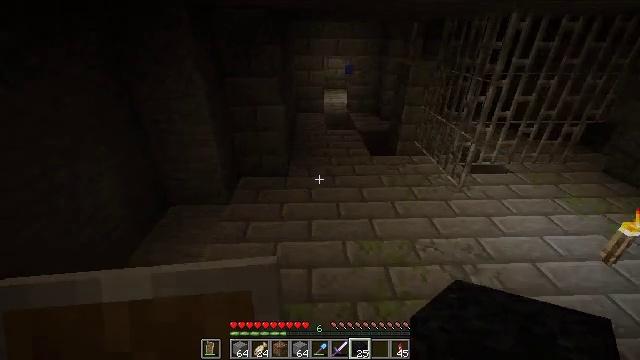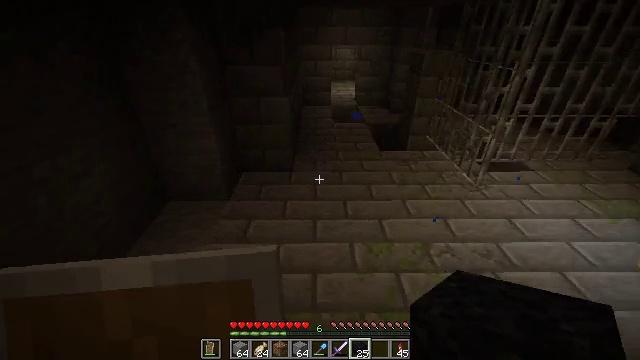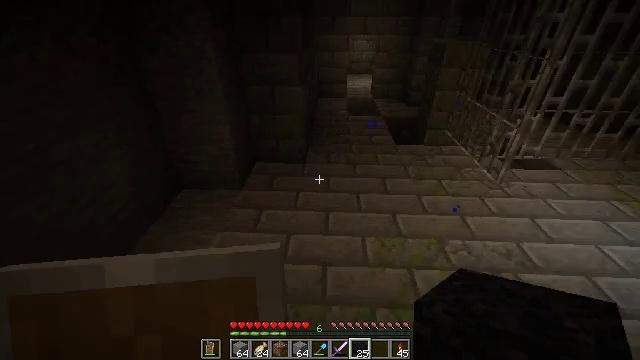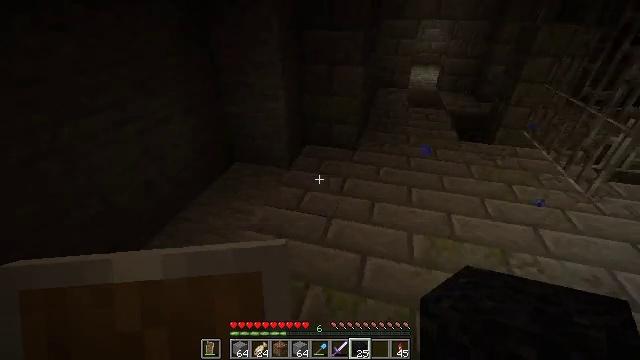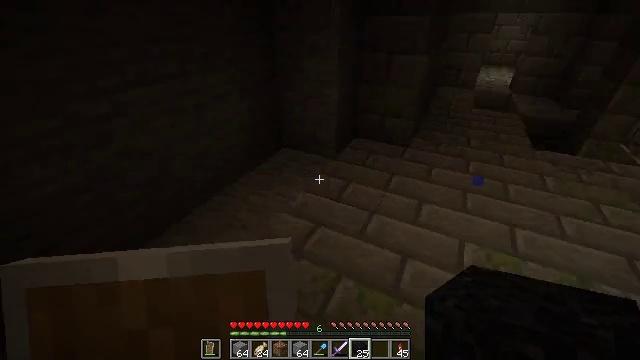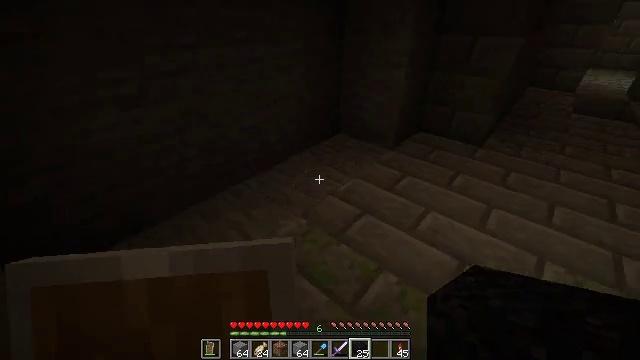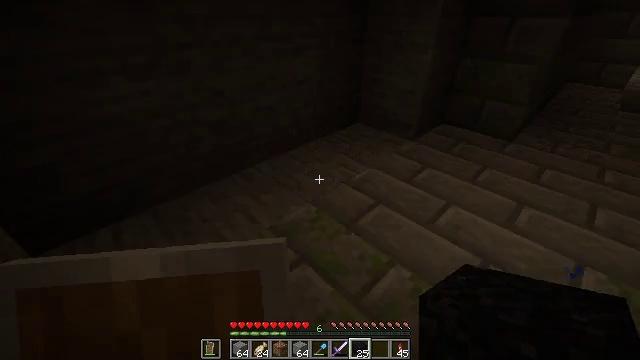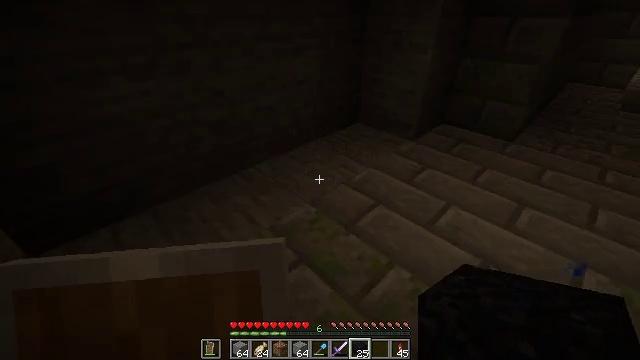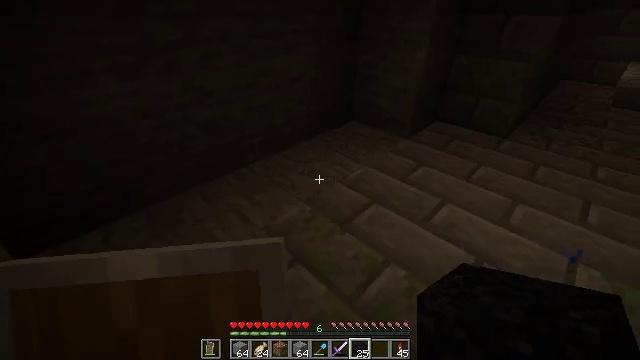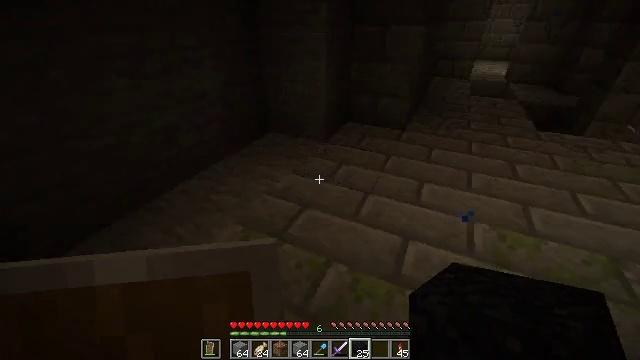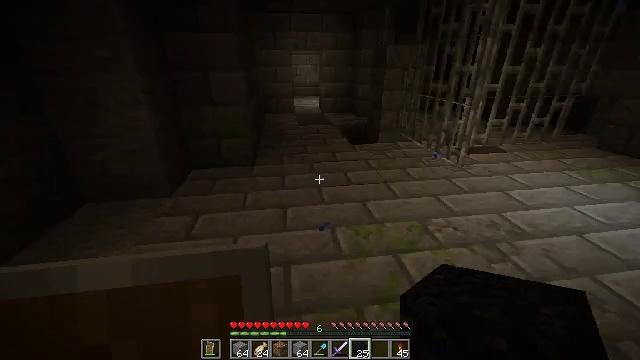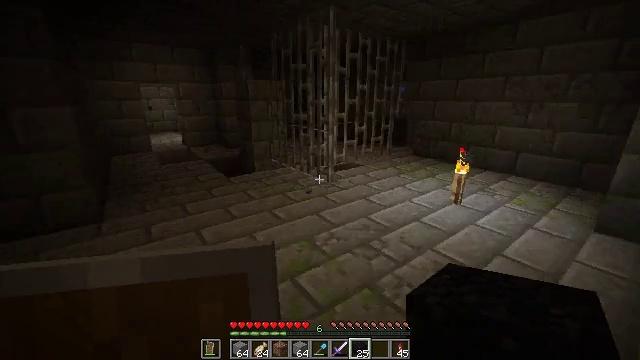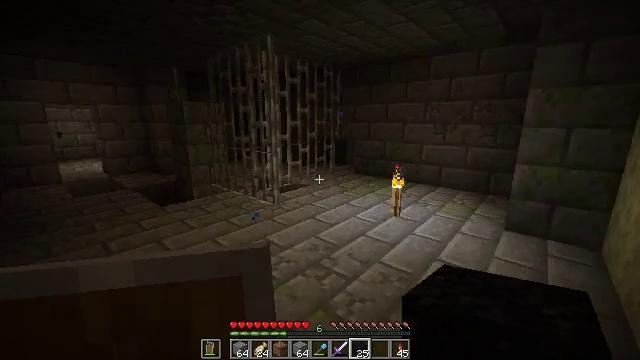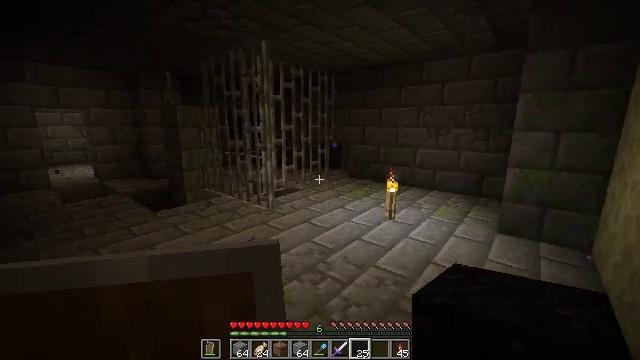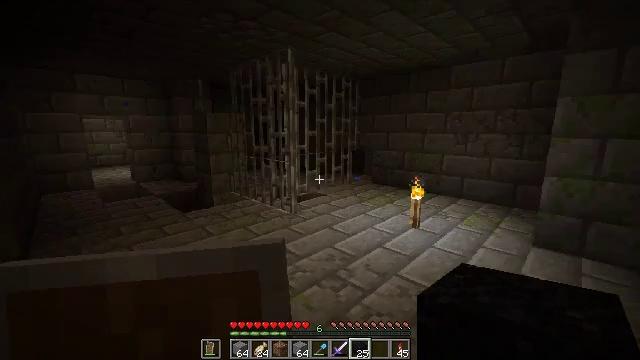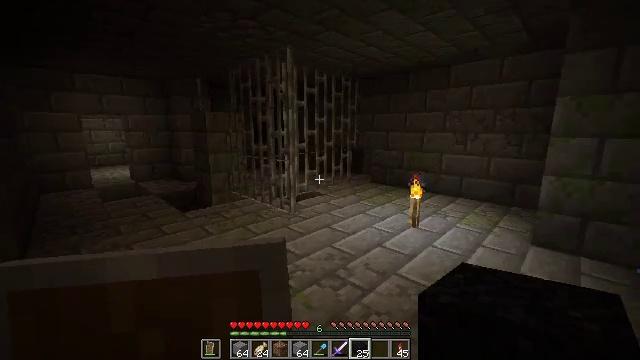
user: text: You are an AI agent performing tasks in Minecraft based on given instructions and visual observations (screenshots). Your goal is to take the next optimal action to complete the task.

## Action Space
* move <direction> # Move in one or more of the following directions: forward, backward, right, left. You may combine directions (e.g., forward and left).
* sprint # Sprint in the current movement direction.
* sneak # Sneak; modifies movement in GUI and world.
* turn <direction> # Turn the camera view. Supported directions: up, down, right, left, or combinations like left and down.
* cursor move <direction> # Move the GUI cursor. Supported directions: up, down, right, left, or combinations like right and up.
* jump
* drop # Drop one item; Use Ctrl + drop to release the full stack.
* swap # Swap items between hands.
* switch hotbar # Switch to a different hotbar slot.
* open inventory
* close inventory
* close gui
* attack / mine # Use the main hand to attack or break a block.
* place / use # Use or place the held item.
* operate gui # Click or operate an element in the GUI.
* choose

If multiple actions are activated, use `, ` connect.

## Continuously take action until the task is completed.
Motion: motion action
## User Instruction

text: Mine block black concrete powder.
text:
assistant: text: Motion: turn left and down
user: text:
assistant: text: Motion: turn left and down
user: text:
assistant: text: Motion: turn left and down
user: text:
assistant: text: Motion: turn left
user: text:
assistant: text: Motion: turn left
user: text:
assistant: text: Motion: turn left
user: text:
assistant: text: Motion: no_op
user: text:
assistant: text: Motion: turn right
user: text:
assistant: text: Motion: turn right and up
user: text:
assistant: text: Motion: turn right and up
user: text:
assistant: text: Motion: turn right and up
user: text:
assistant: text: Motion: turn right and up
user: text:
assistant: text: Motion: turn right
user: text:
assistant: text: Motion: turn left and up
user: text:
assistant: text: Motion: no_op
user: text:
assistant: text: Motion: turn right
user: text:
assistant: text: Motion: turn right and down
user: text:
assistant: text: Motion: turn right and down
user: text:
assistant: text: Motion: turn left and down
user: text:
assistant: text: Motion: turn left
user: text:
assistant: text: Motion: turn left and down
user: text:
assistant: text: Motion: turn left
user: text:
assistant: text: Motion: turn left and down
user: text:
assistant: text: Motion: turn left and up
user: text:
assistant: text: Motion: turn left and up
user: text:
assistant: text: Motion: no_op
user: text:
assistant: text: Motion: turn right and down
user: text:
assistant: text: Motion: turn left
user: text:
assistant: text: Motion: turn left and down
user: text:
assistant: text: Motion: turn left and down